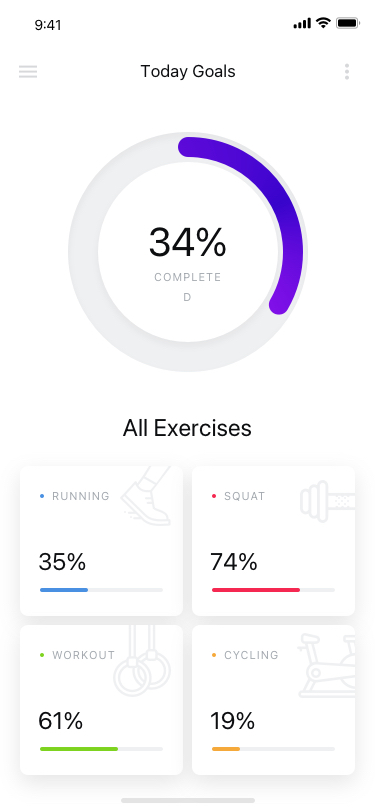
Text in this UI design:
Running
35%
WORKOUT
61%
SQUAT
74%
CYCLING
19%
All Exercises
COMPLETED
34%
Today Goals